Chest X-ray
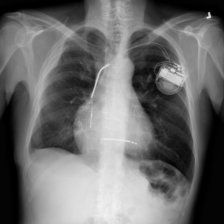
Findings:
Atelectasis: negative
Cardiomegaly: negative
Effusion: negative
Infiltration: negative
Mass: positive
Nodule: negative
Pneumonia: negative
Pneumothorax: negative
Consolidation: negative
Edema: negative
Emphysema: negative
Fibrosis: negative
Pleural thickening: positive
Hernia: negative